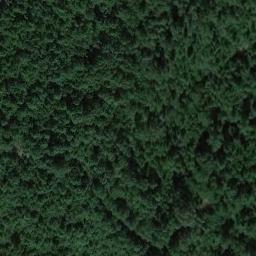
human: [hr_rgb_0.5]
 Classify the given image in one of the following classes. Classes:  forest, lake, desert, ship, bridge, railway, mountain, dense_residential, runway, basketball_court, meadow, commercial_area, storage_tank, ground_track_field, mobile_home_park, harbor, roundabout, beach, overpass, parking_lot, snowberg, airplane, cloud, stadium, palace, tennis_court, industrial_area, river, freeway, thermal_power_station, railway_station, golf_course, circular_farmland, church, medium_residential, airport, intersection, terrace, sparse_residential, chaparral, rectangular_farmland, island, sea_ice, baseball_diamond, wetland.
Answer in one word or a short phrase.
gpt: forest